Field crop: tomato
Growth stage: 1
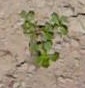
Species: portulaca